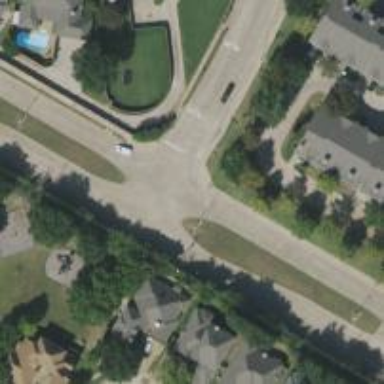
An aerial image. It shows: Secondary road.